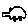
Label: car